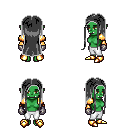
a pixel art fantasy rpg character, female body template, orc, green skin, gold arm armor, white pants, gray extra-long hairstyle, metal gloves, gold boots, four views (front, back, left, right), 2x2 character sprite sheet, small pixel art, hard edges, no anti-aliasing